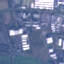
Label: Industrial